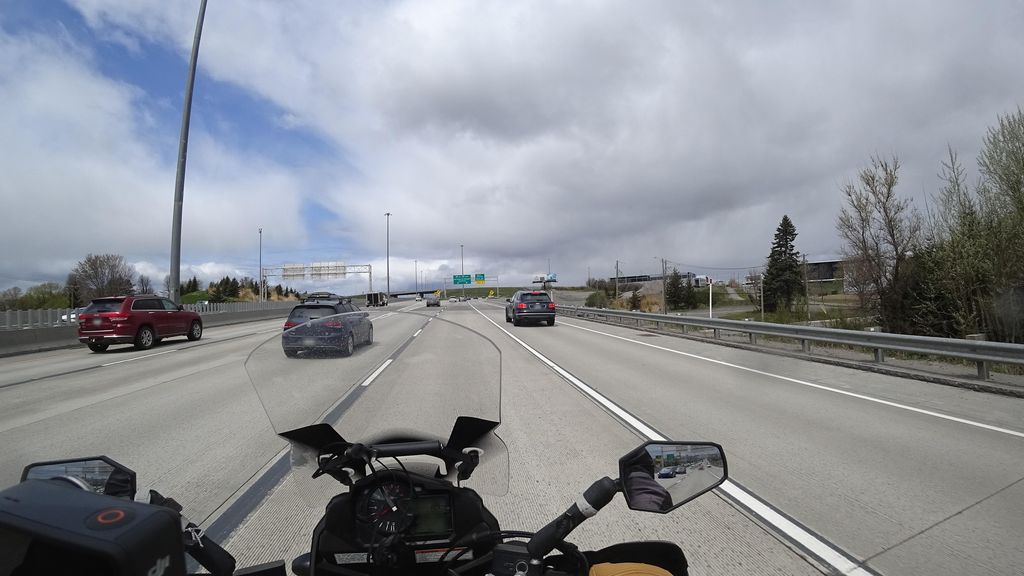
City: quebec_city